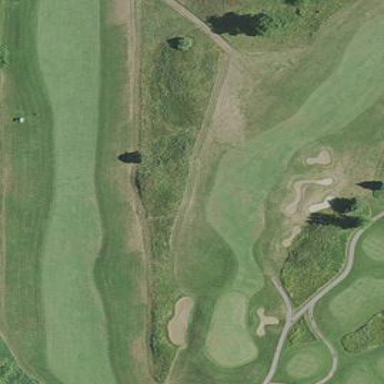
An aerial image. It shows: Golf fairway surrounded by grass.